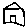
Label: house